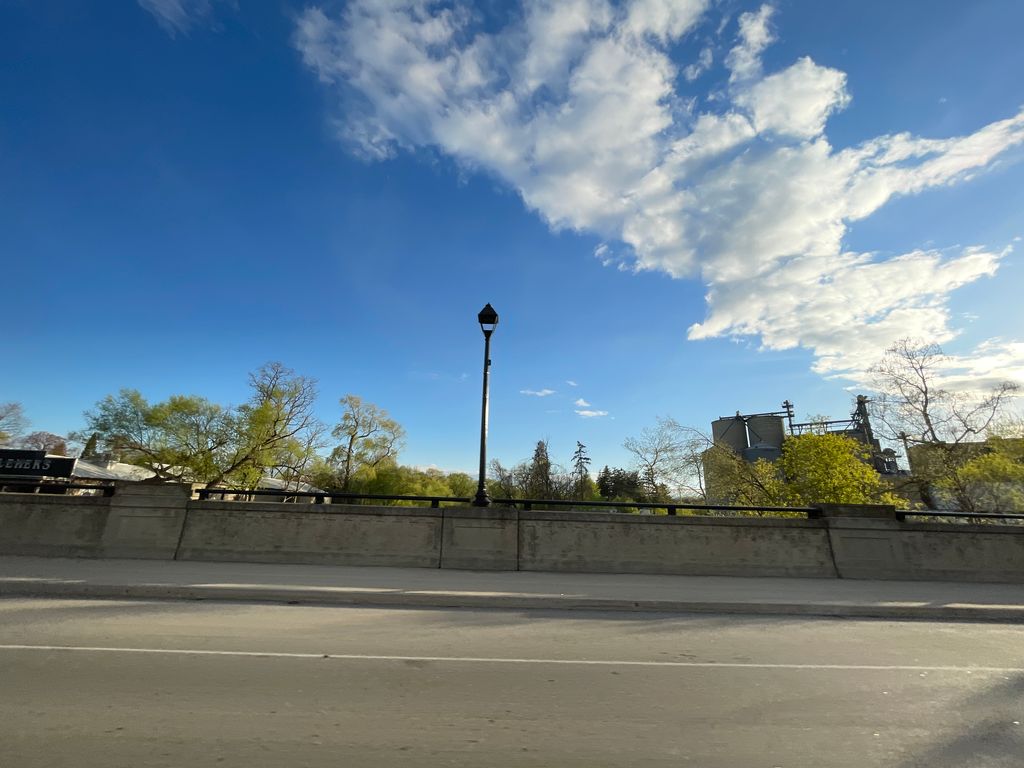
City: kitchener-waterloo